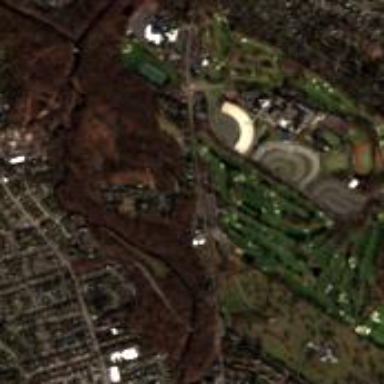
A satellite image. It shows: Golf course.